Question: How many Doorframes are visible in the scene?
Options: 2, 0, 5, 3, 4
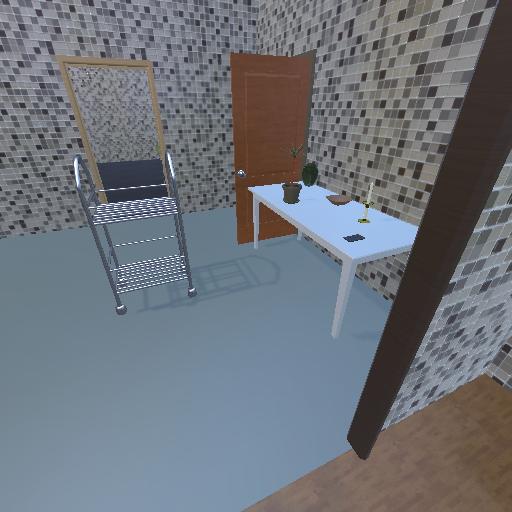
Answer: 2